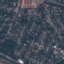
Land use / land cover: Residential